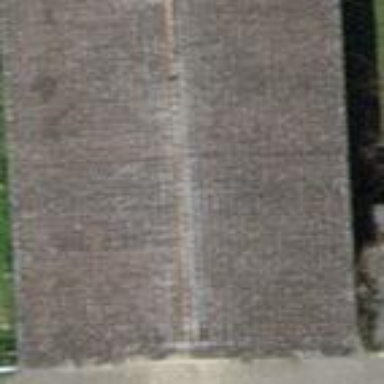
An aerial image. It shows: Gabled roof on farm auxiliary building.